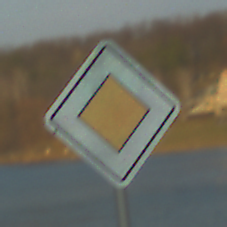
Verkehrszeichen: Vorfahrtsstrasse
Umgebung: Outdoor, RoadRail
Tageszeit: SunriseSunset
Wetter: PartlyCloudy
Licht: Natural
Jahreszeit: NotSpecified
Kontrast: HighContrast